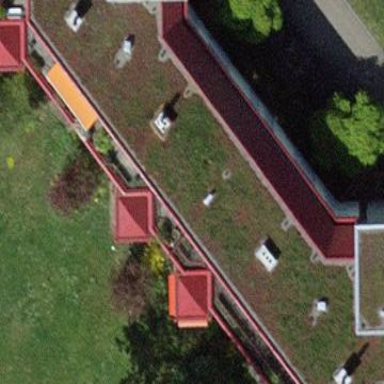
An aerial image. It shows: Apartment building with flat roof.